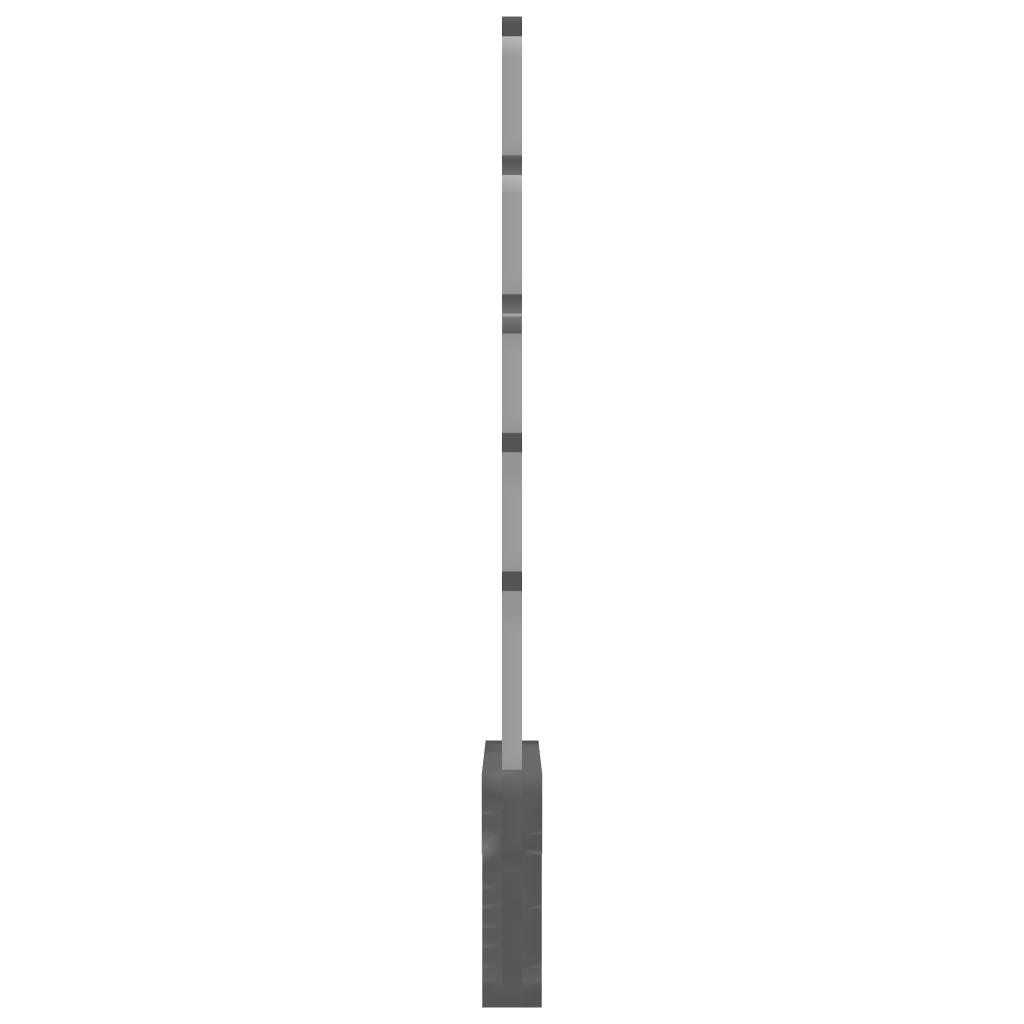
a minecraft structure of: Attack on Titan Kenn